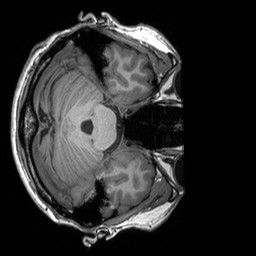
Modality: T1w
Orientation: axial
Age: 29
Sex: male
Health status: healthy
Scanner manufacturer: siemens
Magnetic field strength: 3 T
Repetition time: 2.3 s
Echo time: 0.00303 s